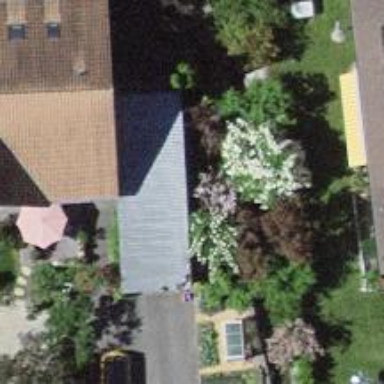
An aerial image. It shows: View of roof of building.